Question:
The reason this is happening obviously is because of the Gray box above. Now I have tried to use 97% but that don't work so well when you resize. I cannot use a static value as the outside div can change.
Is there any way to solve this problem? Without JavaScript. and if not possible with css then what the height:expresion(???); for it ?
Here the code i have so far by the way:
'''
.outside_div {
width:227px;
height:500px;
}
.scrolabe_div {
width:100%;
height:100%;
overflow:auto;
}
'''
Thank you in advance.
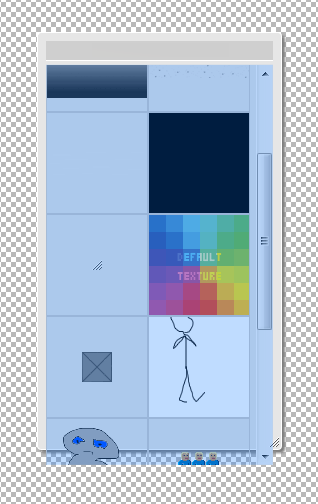
Answer: You can use the 'bottom' attribute instead.
'''
.outside_div {
position: absolute;
width: 227px;
height: 500px;
}
.scrolabe_div {
position: absolute;
width: 100%;
top: 50px; /* since the top doesn't change, fix it here */
bottom: 10px; /* set this accordingly, probably 10px */
overflow: auto;
}
'''